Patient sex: M
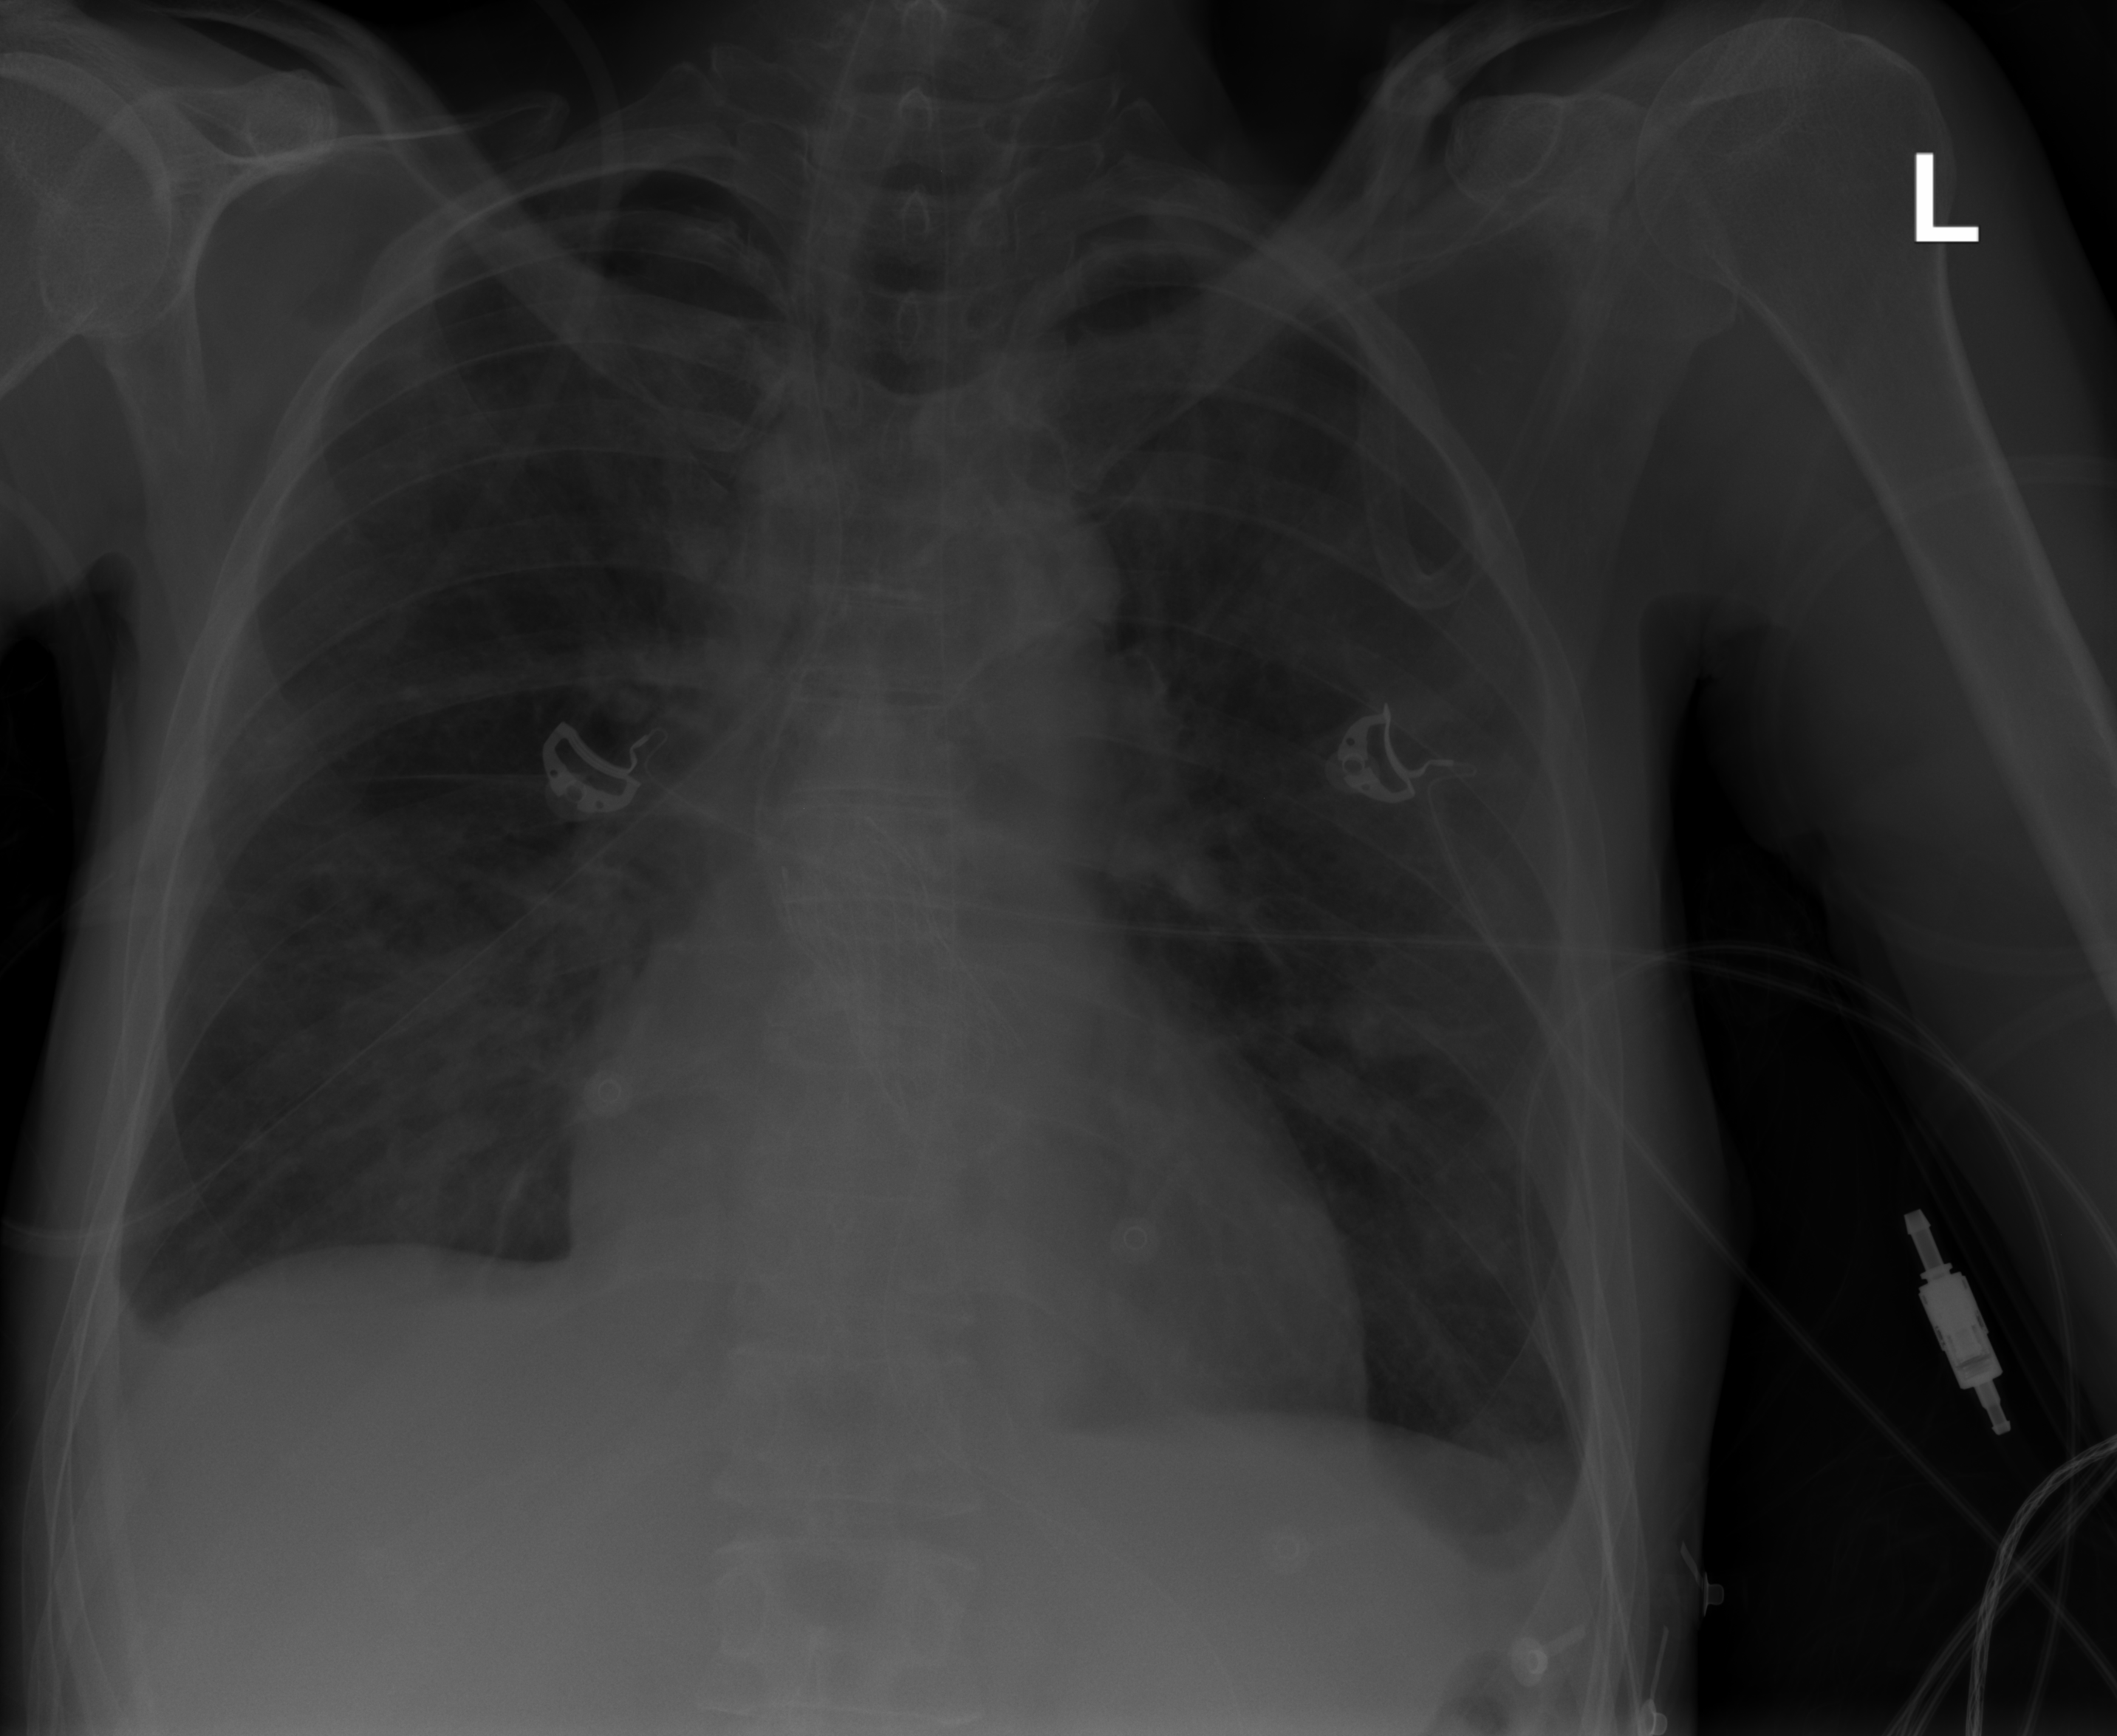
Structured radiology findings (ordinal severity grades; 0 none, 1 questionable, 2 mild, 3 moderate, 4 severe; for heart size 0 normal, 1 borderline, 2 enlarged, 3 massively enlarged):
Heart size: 2
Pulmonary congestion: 0
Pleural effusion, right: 2
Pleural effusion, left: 2
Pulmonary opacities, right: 2
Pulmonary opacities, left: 0
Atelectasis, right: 0
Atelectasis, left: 0